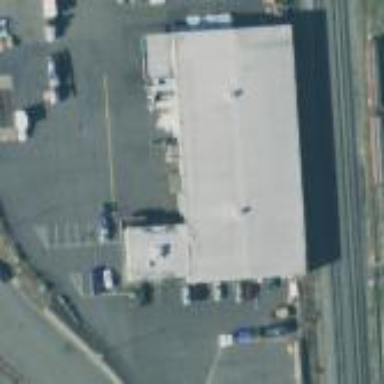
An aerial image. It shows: Industrial building with trade shop.